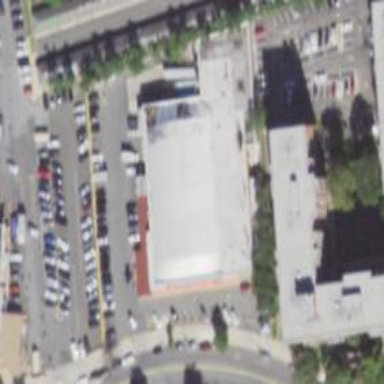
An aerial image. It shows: Supermarket building.